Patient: sex M, age 42
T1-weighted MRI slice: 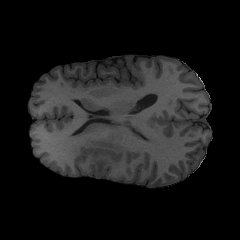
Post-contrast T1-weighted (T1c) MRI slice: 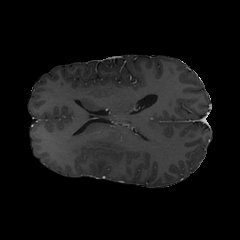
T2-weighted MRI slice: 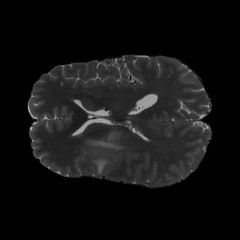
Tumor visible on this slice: yes
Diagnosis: Astrocytoma, IDH-mutant
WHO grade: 3